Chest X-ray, PA view. Patient: 67 years old, sex F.
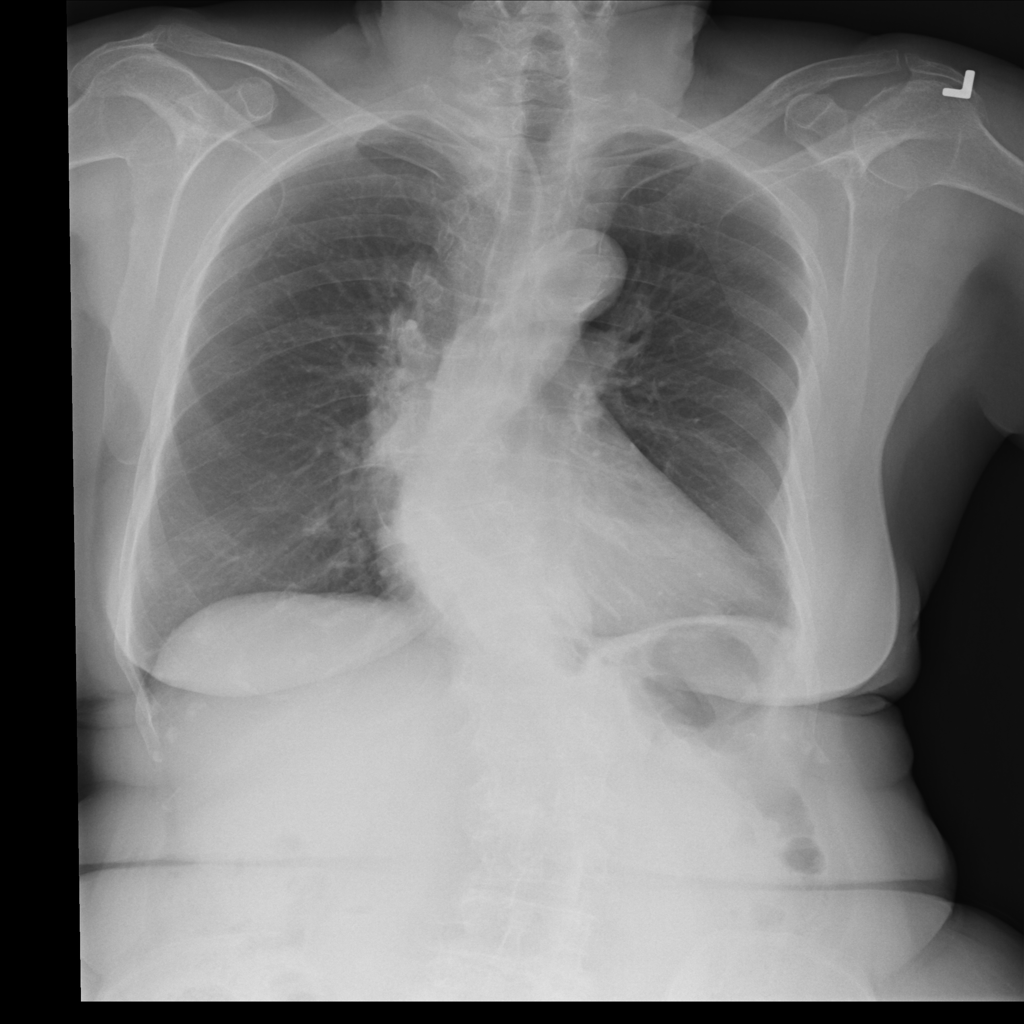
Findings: No Finding